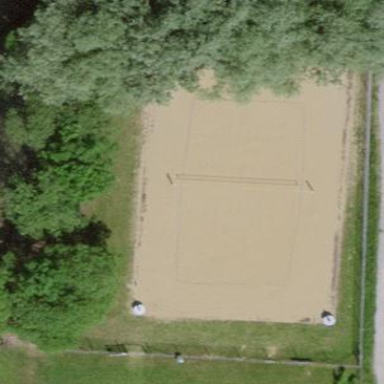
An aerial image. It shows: Sandy pitch designated for beach volleyball.